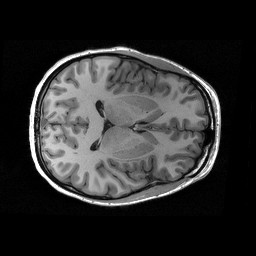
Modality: T1w
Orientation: coronal